Question: I've got 5 Tables:
- - - - -
Information in the following four tables:
- - - - -
What I'm trying to do it make sure I have all patients that appear in the Ord, Comm, Ant, and MRN tables and the join it to the Pat table to get information like first name, last name, sex, DOB...
So I'm trying to figure out how best to join these tables together to make sure I don't include patients that don't appear in the Ord, Comm, Ant, or MRN tables.
If I join the tables to my main patient table with left outer joins, I'll get all patients regardless if they have an order, comment, antigen, or MRN.
'''
Select * from Pat
Left Outer Join Ord on Pat.X=Ord.X
Left Outer Join Comm on Pat.X=Comm.X
Left Outer Join Ant on Pat.X=Ant.X
Left Outer Join MRN on Pat.X=MRN.X
'''
I've attempted to make a visual diagram of what I'm looking for:

My ideal query would return all Patients except for 4 and 10 because they do not have any orders, antigens, comments, or a MRN.
I was thinking I could perform FULL OUTER JOINS on the ORD, ANT, COMM, and MRN tables and then take those results and and join it to the PAT table.
'''
Select *
FROM P50DATA.AGABFL1 ANT
FULL OUTER JOIN P50DATA.ORDMSTL1 ORD ON ANT.AGACCT=ORD.OPACCT
FULL OUTER JOIN P50DATA.DCMTRNL5 COMM ON ANT.AGACCT=COMM.DCACCT
FULL OUTER JOIN P50DATA.HOSPIDL1 HOS ON ANT.AGACCT=HOS.APACCT
'''
But I don't know how to then take this data set and marry it to the Pat table so I could then get my patient information.
Thoughts?
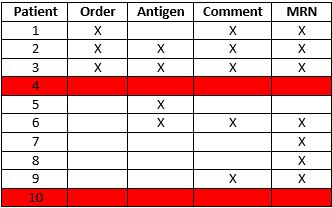
Answer: This doesn't have to be too complicated.
'ORD', 'ANT', 'COMM', and 'MRN' don't have to join to each other, because you don't need the records in any one of them to match any other one. You just need to know whether they have records for a given patient or not.
There are many ways to construct such a query; here's one:
'''
SELECT *
FROM PAT
WHERE EXISTS (
SELECT 1
FROM ORD
WHERE ORD.X = PAT.X
)
OR EXISTS (
SELECT 1
FROM ANT
WHERE ANT.X = PAT.X
)
OR EXISTS (
SELECT 1
FROM COMM
WHERE COMM.X = PAT.X
)
OR EXISTS (
SELECT 1
FROM MRN
WHERE MRN.X = PAT.X
)
'''
Because you are querying the 'Patient' table without joining it to anything, you don't have to worry about duplicate records, and because you're just checking existence for 'ORD', 'ANT', 'COMM', and 'MRN', you don't have to worry about exactly how many records each of them has for a given patient.